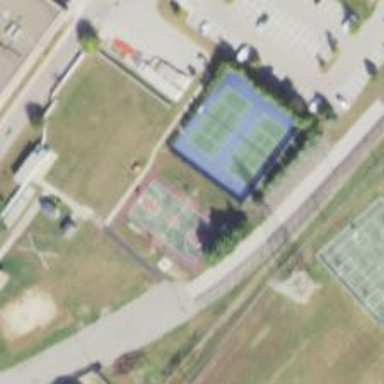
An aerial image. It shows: Basketball court on leisure land pitch.